Question: I am trying to achieve the following with CSS:

The content will be wider grid of same-sized blocks - this is just one block. So far I have the following HTML:
'''
<div class="listing_items">
<!-- listing item 1 -->
<div class="listing_display">
<div class="listing_display_inner">
<img src="images/sports/archery_1.png">
<div class="listing_item_wrapper">
<div class="listing_item_description_1">
<div class="listing_item_square"></div>
<a href="#" class="listing_item_title">Kelly's Archery Range</a>
</div>
<div class="listing_item_description_2">
<a href="#" class="listing_item_city">Zurich</a>
<a href="#" class="listing_item_country">Switzerland</a>
</div>
</div>
</div>
</div>
</div>
'''
And the following CSS:
'''
.listing_items {
text-align: center;
width: 100%;
height: auto;
}
.listing_display {
display: inline-block;
height: 380px;
width: 20%;
margin: 0px 10px;
min-width: 380px;
}
.listing_display_inner {
text-align: center;
}
.listing_display_inner>img {
display: inline-block;
height: 300px;
width: 380px;
}
.listing_item_wrapper {
text-align: center;
width: 20%;
height: 50px;
margin: 0px auto;
}
.listing_item_description_1 {
float: left;
display: block;
width: 200px;
height: 50px;
}
.listing_item_description_2 {
display: inline-block;
width: 150px;
height: 50px;
}
'''
And I am far from getting it right...
I am struggling to make the content under the picture do the following:
1) Always stay in the arrangement as it is on the picture. Name on left and city (location) on right.
2) If the name becomes too long it just goes to the next line
Can someone help me figure out what I am doing wrong?
Thank you!
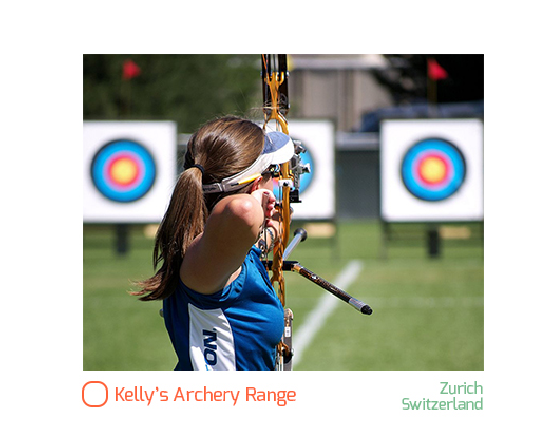
Answer: Closest I can get without tearing it all down and starting again.
'''
* {
margin: 0;
padding: 0;
box-sizing: border-box;
}
.listing_items {
text-align: center;
width: 100%;
height: auto;
}
.listing_display {
display: inline-block;
height: 380px;
width: 20%;
margin: 0px 10px;
min-width: 380px;
border: 1px solid red;
}
.listing_display_inner {} .listing_display_inner img {
display: block;
height: 300px;
width: 380px;
}
.listing_item_wrapper {
/* quick clearfix */
overflow: hidden;
}
.listing_item_description_1 {
float: left;
width: 50%;
height: 50px;
text-align: left;
background: ;
}
.listing_item_description_2 {
float: right;
width: 50%;
text-align: right;
}
'''
'''
<div class="listing_items">
<!-- listing item 1 -->
<div class="listing_display">
<div class="listing_display_inner">
<img src="http://lorempixel.com/output/sports-q-c-380-380-10.jpg">
<div class="listing_item_wrapper">
<div class="listing_item_description_1">
<div class="listing_item_square"></div>
<a href="#" class="listing_item_title">An incredbible baseball display</a>
</div>
<div class="listing_item_description_2">
<a href="#" class="listing_item_city">Zurich</a>
<a href="#" class="listing_item_country">Switzerland</a>
</div>
</div>
</div>
</div>
</div>
'''
<URL>